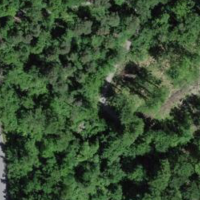
EUNIS habitat code: 44
Species observed at this site:
Rubus caesius
Stachys sylvatica
Campanula trachelium